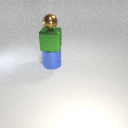
large green metal cube above large blue metal cylinder